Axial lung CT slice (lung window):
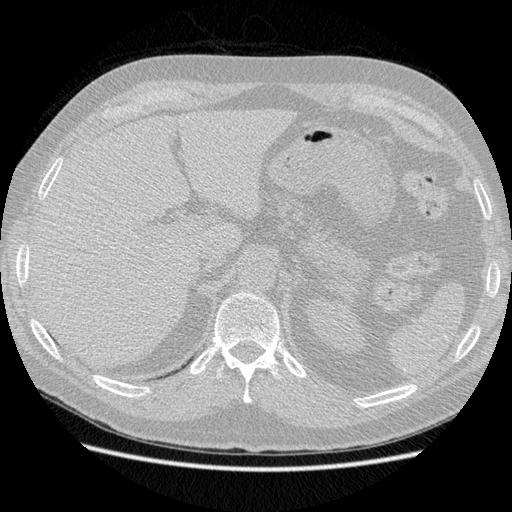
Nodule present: no